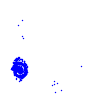
Particle: electron